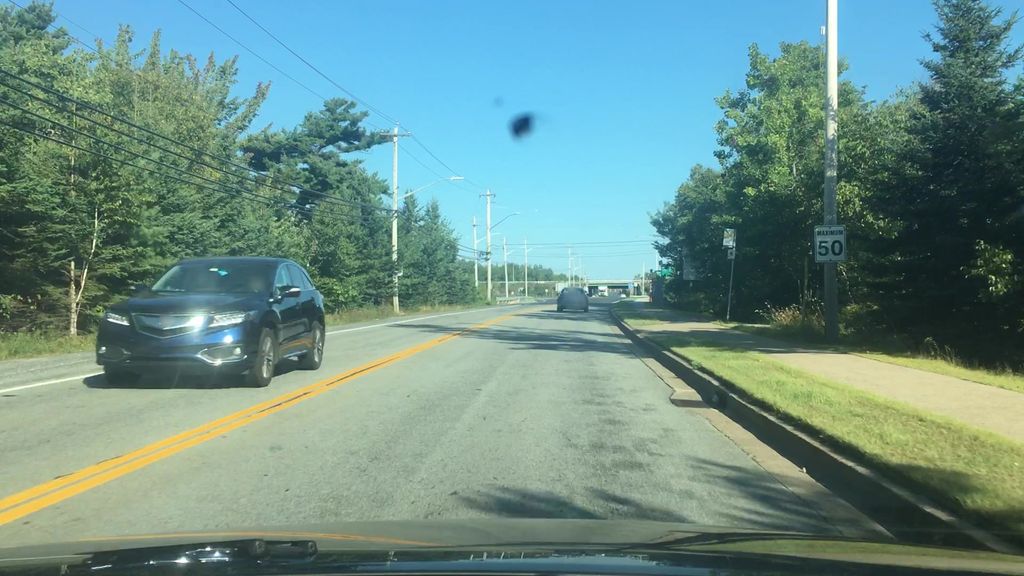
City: halifax